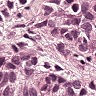
Metastatic tissue present: yes